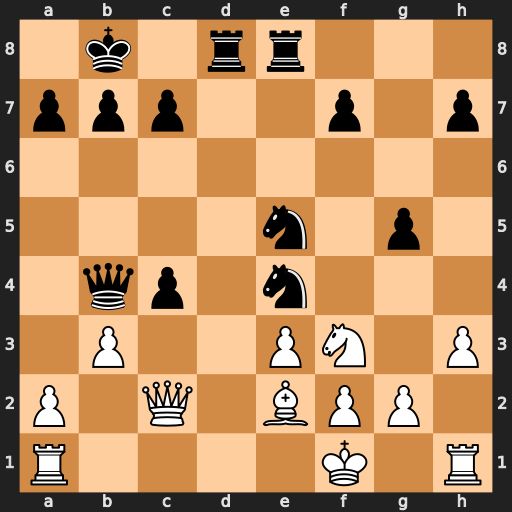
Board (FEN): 1k1rr3/ppp2p1p/8/4n1p1/1qp1n3/1P2PN1P/P1Q1BPP1/R4K1R
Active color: w
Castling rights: -
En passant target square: -
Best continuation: Qxe4 Nxf3 Qxf3